六年级 · 计数
一块蔬菜地, 种着青椒、黄瓜、丝瓜和茄子四种蔬菜（如图）。丝瓜种植面积是 $150 \mathrm{~m}^{2} ，$ 茄子的种植面积是 $\qquad$ $m^{2}$ 。

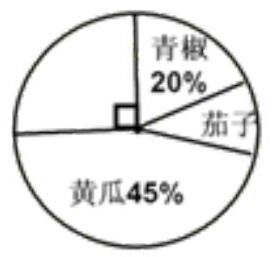
答案: 60